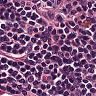
Metastatic tissue present: no